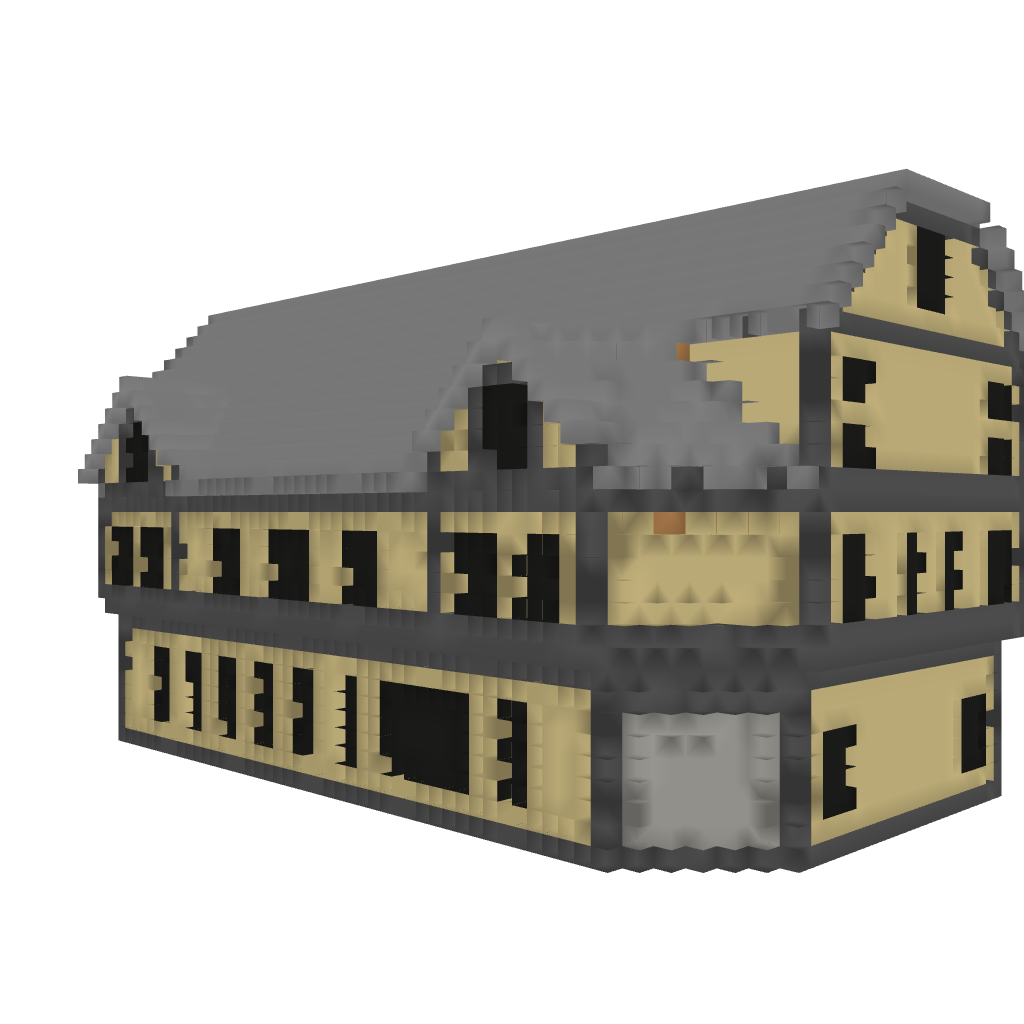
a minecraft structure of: Modern mansion Updated!